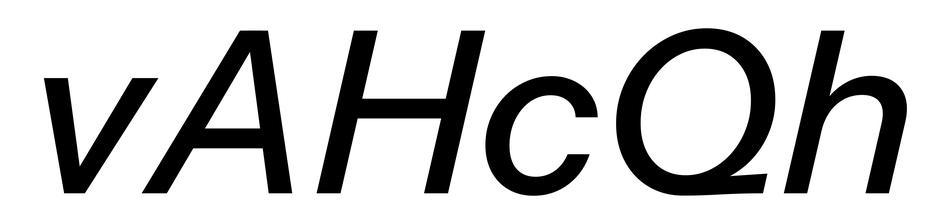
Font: InstrumentSans-Italic_Medium_Italic